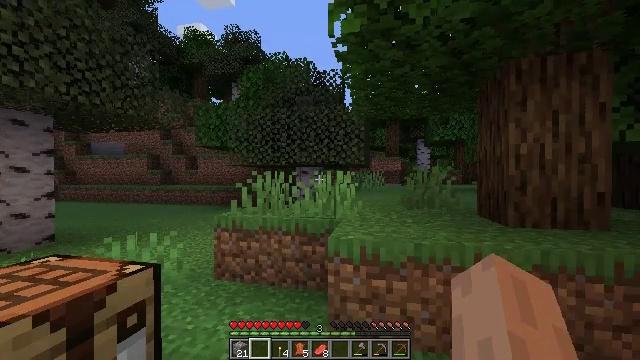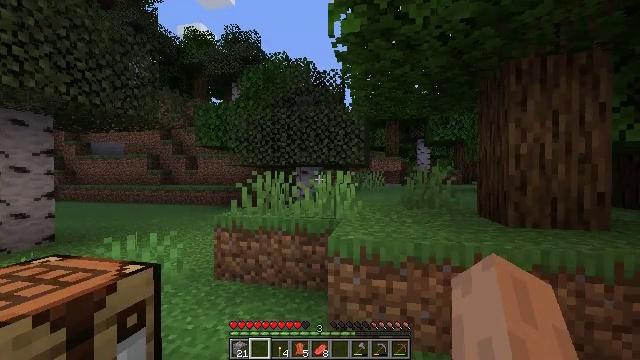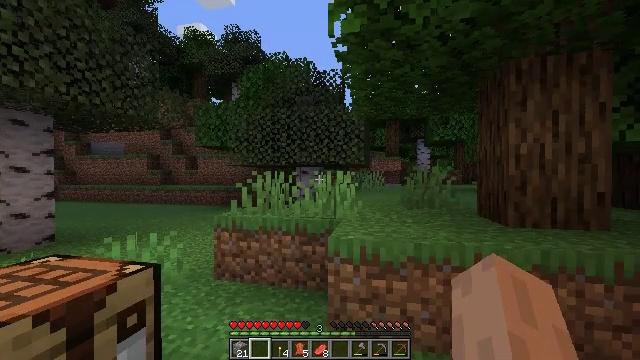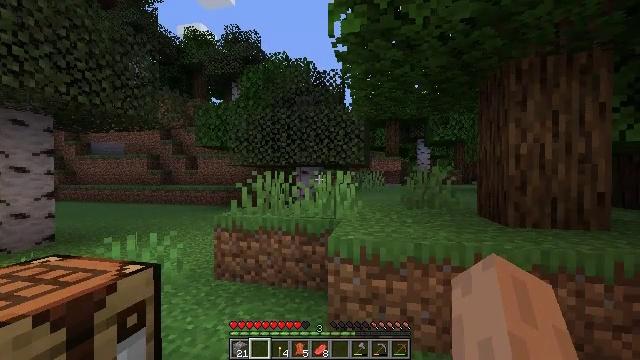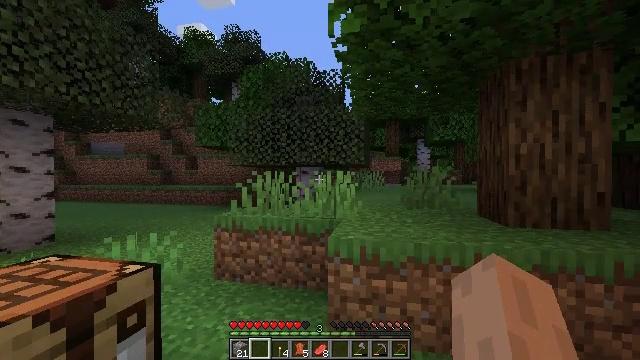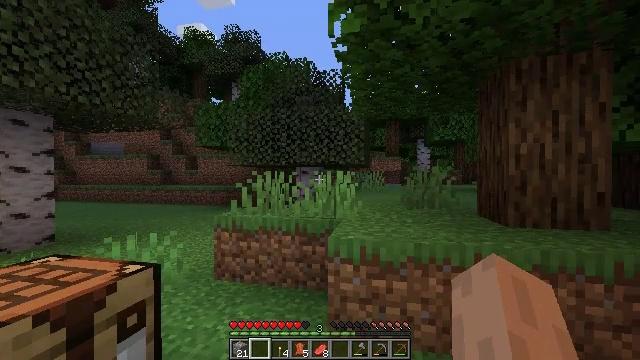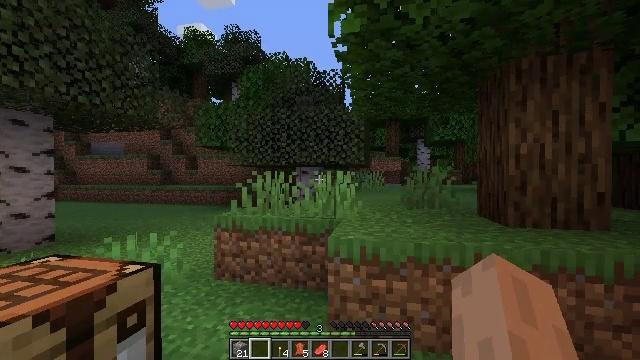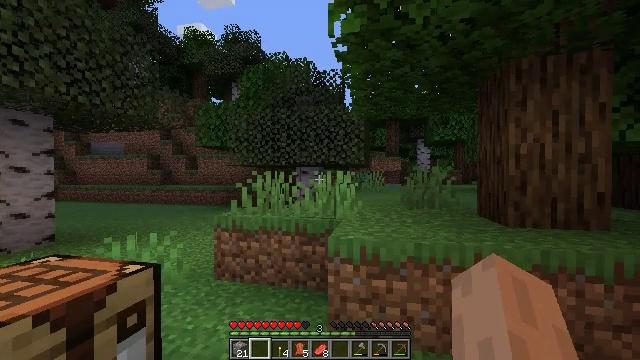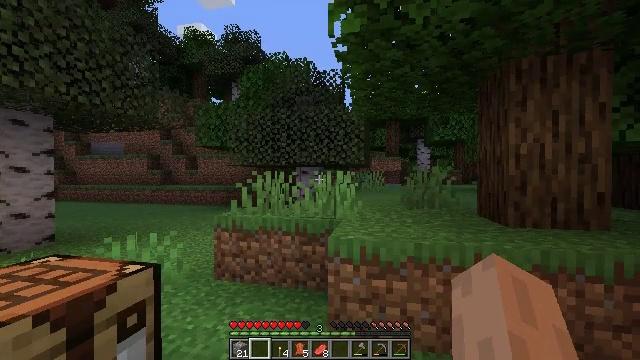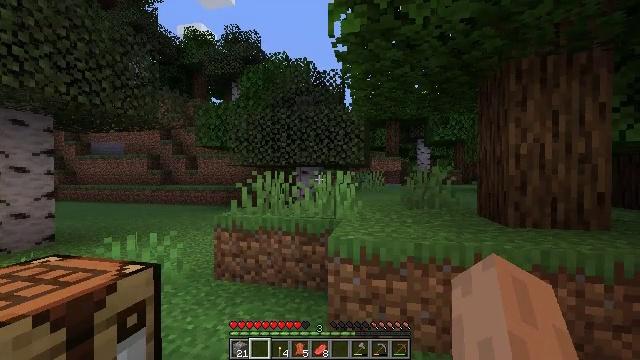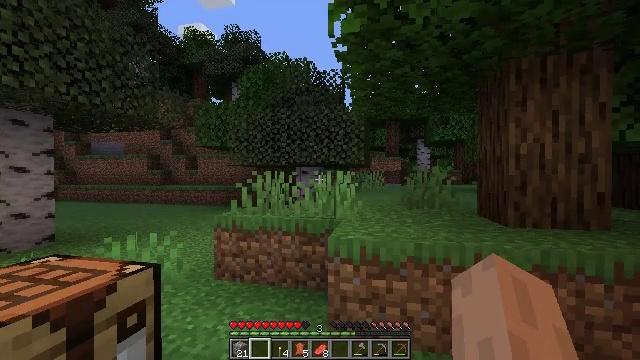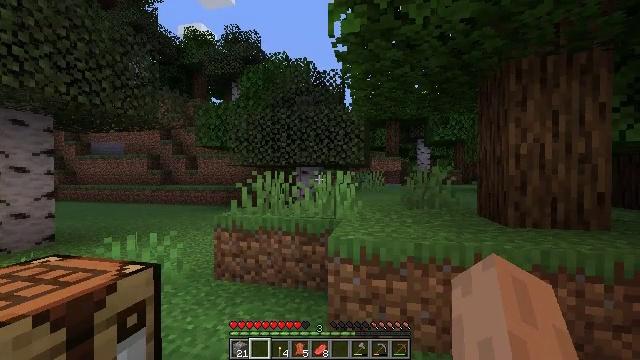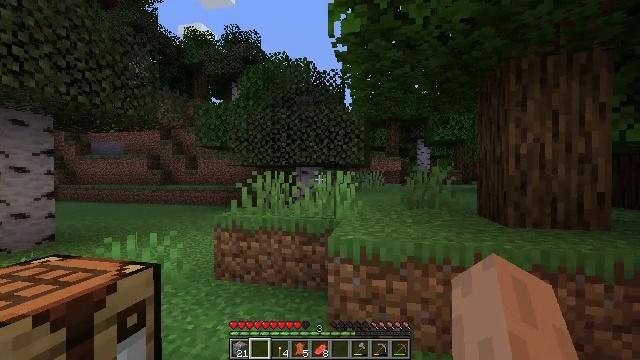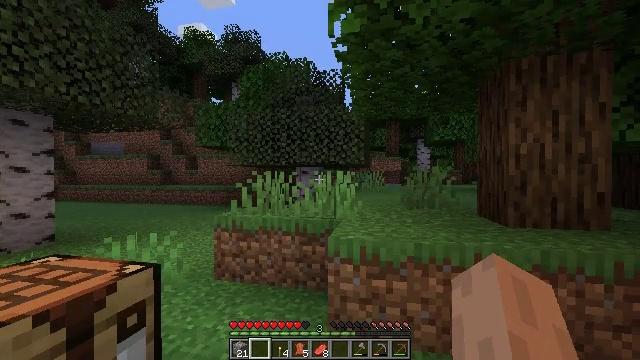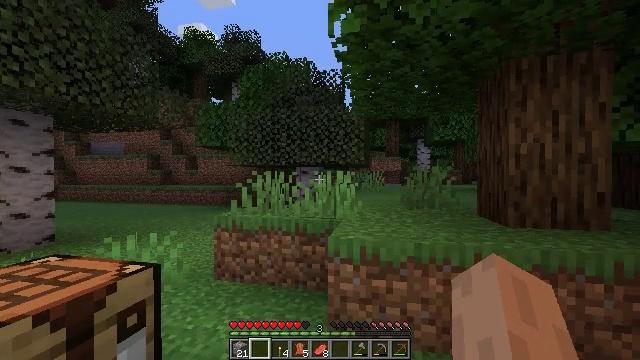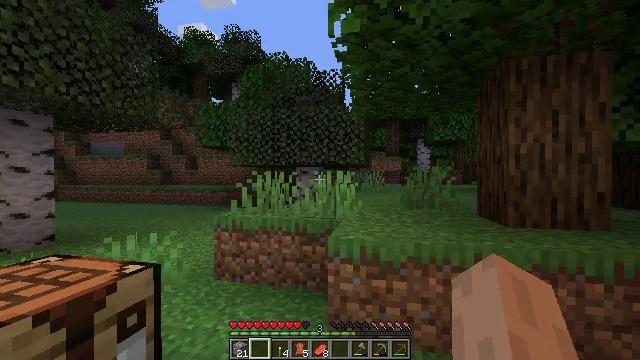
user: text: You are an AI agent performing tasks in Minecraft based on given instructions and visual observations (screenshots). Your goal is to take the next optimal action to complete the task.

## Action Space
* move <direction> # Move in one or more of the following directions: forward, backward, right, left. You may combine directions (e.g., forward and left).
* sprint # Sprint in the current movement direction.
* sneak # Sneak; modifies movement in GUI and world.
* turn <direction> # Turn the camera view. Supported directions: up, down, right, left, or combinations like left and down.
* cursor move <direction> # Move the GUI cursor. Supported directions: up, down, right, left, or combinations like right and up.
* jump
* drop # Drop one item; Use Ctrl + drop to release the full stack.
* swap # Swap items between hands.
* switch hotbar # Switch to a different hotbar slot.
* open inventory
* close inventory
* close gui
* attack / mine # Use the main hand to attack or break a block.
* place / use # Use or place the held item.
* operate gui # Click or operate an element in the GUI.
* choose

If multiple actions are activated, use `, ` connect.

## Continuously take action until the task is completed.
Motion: motion action
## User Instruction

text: Smelt a cooked porkchop.
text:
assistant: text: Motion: no_op
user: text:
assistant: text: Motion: no_op
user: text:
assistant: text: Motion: no_op
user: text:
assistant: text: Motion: no_op
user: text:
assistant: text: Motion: no_op
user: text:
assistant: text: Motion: no_op
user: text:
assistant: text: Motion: no_op
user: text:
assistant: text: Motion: no_op
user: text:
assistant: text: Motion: no_op
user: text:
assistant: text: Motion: no_op
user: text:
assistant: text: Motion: no_op
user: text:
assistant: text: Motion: no_op
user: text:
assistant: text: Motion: no_op
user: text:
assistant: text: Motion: no_op
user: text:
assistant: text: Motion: no_op
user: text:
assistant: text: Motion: no_op
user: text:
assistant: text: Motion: turn left and down
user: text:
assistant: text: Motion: turn left and down
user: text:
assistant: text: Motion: turn left and down
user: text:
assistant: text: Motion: turn left and down
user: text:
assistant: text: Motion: no_op
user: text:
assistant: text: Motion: no_op
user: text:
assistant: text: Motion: turn left and down
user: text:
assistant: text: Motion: turn left and down
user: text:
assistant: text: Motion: turn left
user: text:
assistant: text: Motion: turn left and up
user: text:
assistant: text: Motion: turn left and up
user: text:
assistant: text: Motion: turn left
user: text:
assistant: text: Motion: turn left
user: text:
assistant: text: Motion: turn left